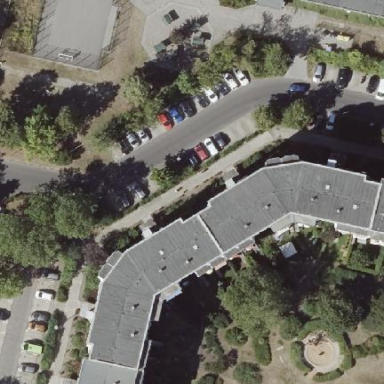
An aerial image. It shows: Building with apartments and flat roof.